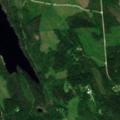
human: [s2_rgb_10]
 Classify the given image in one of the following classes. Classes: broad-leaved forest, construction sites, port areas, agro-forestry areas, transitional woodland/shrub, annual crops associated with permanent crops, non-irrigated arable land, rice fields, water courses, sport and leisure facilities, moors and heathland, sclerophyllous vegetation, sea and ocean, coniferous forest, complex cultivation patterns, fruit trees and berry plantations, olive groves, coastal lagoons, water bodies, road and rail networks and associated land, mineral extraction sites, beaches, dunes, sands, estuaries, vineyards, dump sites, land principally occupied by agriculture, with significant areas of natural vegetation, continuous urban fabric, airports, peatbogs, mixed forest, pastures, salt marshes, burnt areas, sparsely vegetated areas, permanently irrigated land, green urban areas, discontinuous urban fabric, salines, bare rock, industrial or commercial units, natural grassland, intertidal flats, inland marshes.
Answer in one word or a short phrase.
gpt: coniferous forest, mixed forest, water bodies